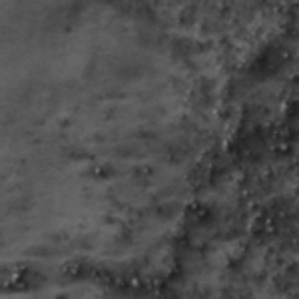
Label: frost